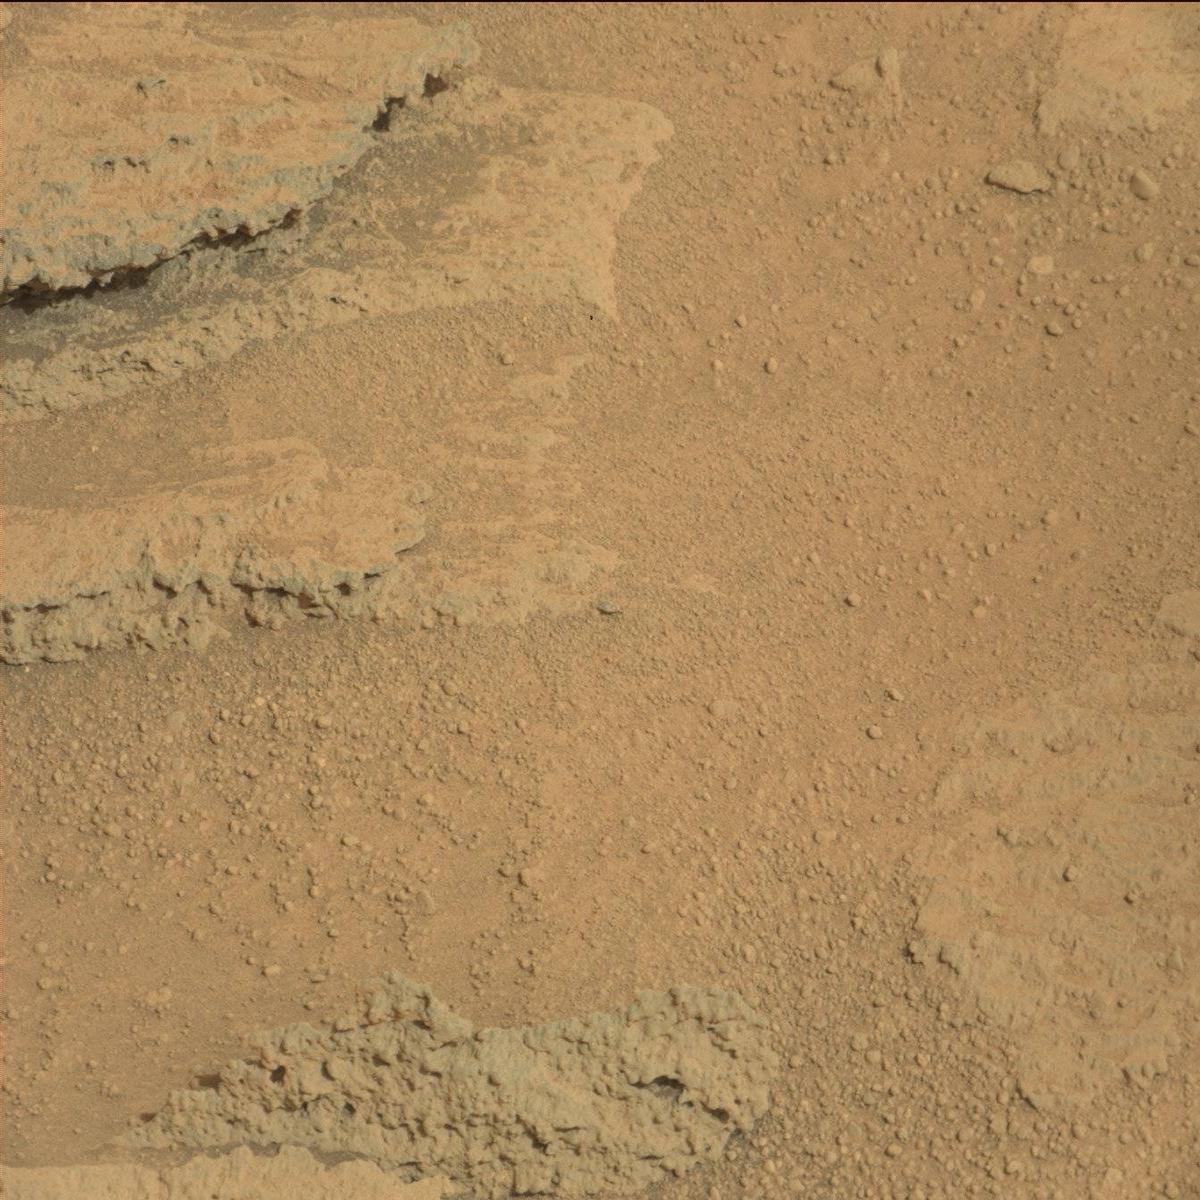
Terrain classes present: Bedrock, Sand / Soil